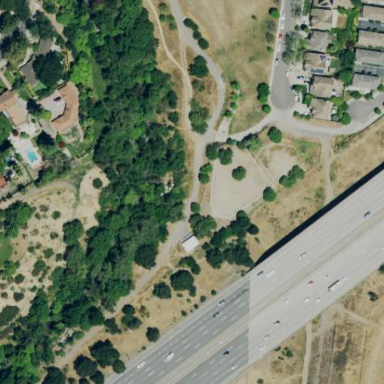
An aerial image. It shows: Dog park for leisure land.